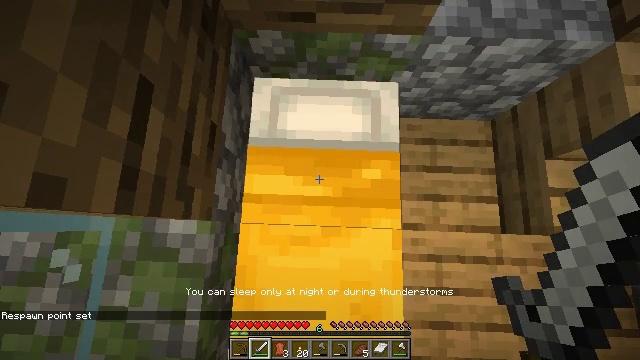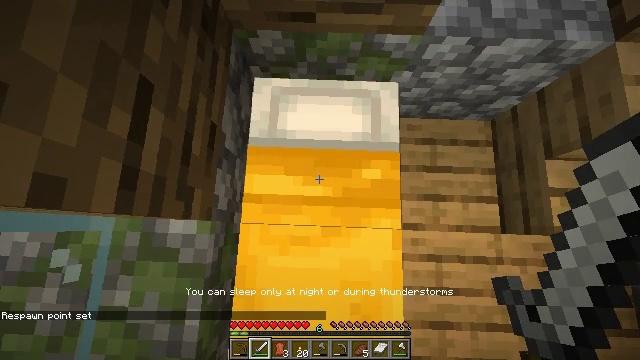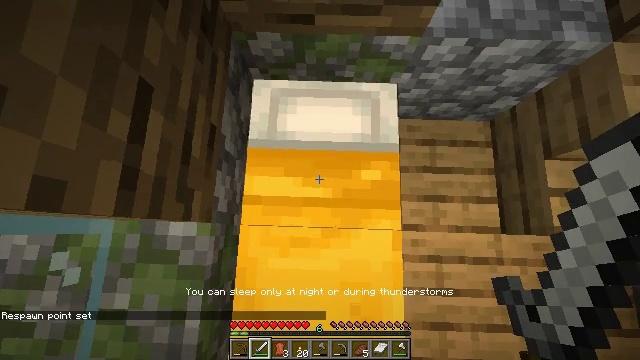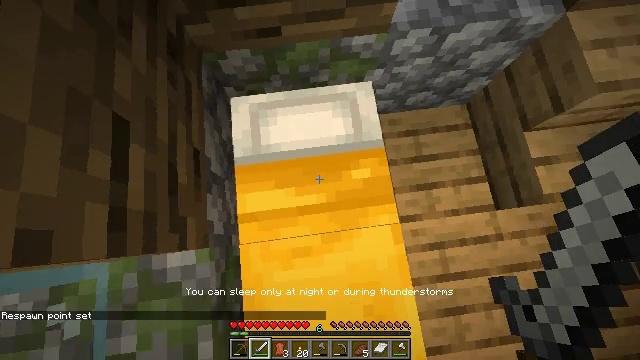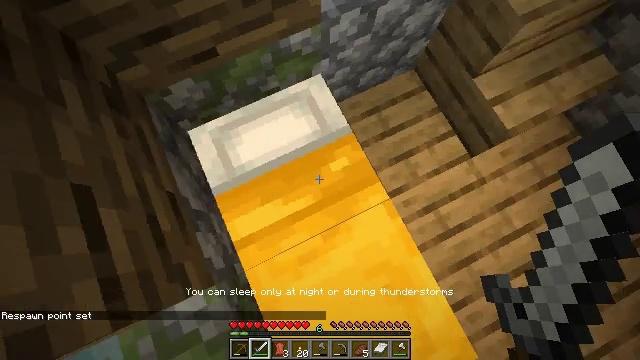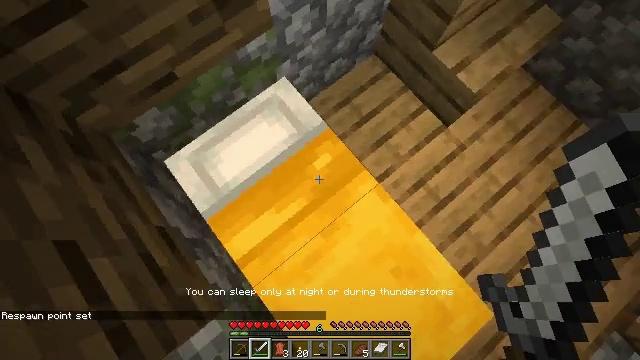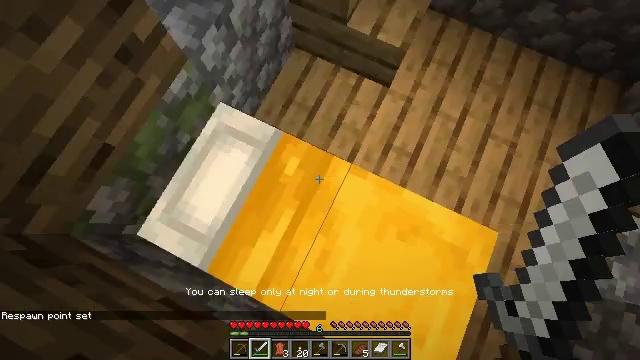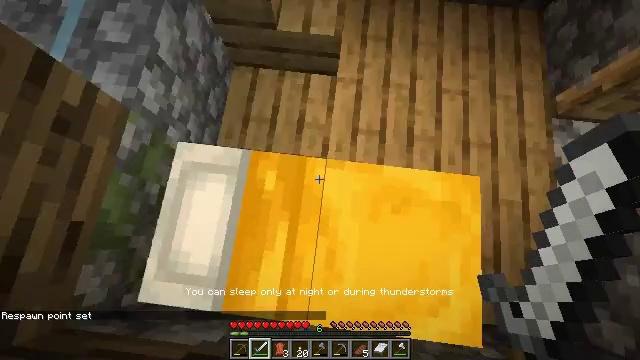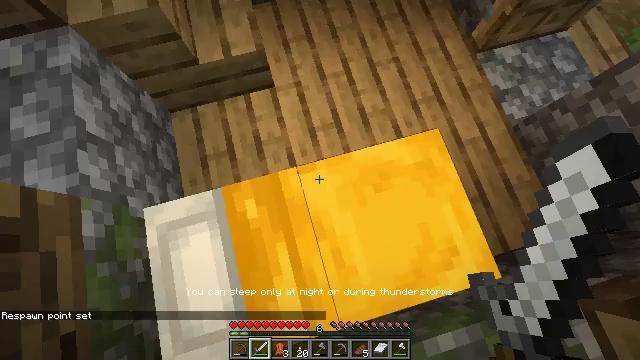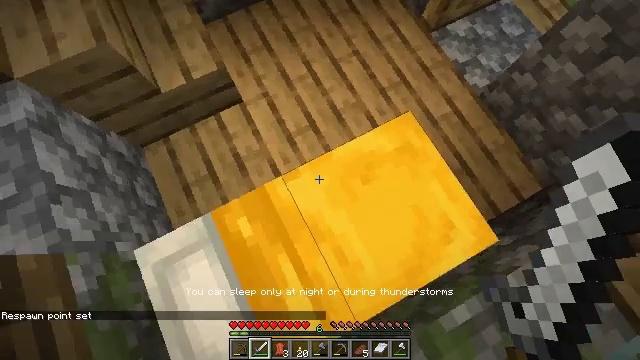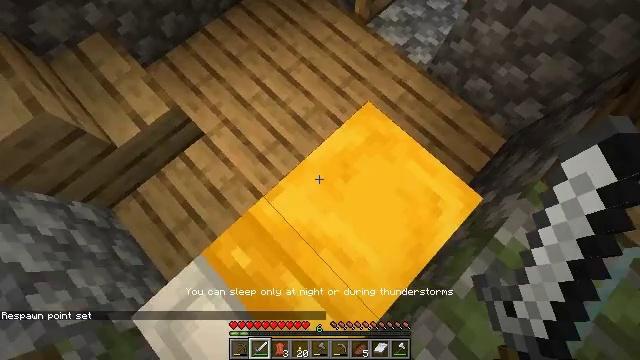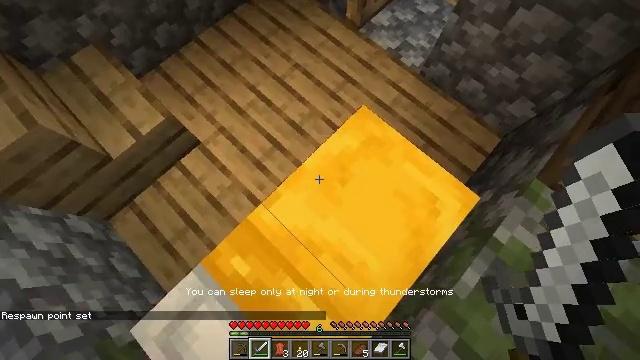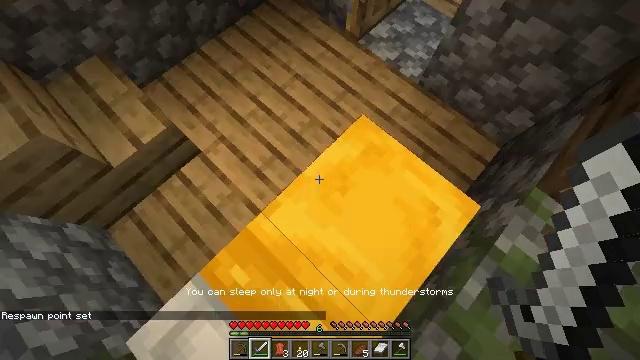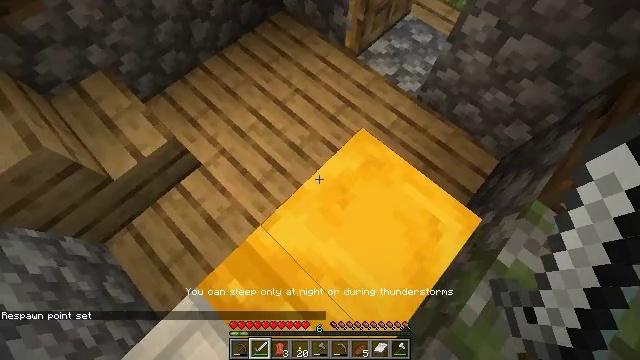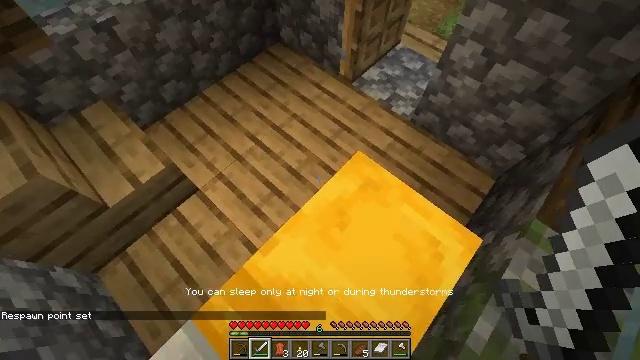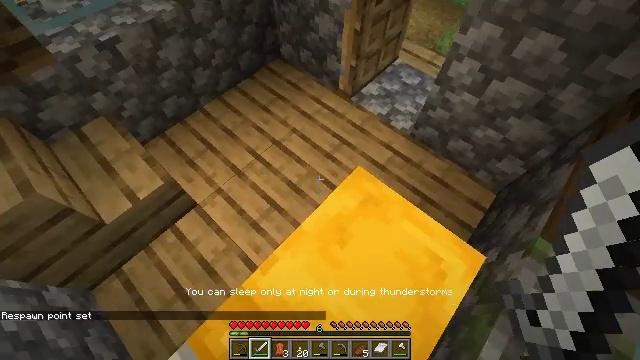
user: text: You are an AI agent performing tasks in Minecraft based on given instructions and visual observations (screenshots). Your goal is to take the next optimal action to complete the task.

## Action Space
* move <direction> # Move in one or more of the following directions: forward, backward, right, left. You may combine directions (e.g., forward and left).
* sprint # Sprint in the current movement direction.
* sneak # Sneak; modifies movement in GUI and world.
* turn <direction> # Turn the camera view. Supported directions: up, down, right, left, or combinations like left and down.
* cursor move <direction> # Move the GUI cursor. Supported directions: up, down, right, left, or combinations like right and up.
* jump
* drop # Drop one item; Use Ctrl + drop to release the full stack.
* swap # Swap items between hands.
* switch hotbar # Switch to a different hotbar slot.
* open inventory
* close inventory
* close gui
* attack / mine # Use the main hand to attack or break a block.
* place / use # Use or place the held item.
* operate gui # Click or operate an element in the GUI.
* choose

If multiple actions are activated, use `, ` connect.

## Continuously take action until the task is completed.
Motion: motion action
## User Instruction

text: Gather hay blocks from the farm.
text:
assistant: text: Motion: no_op
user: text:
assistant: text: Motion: no_op
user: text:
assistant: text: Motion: turn right and up
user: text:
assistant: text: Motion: turn right
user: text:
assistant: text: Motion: turn right
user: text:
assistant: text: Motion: turn right
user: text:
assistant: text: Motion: turn right
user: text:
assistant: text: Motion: turn right and up
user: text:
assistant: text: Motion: turn right
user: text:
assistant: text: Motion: turn right and up
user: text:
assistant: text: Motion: turn right and up
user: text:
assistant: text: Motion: turn up
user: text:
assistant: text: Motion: turn up
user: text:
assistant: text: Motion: turn right and up
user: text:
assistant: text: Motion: move forward, turn up
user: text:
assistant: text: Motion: move forward, turn up
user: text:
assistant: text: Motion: move forward
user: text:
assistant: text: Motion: move forward, turn up
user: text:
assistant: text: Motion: move forward
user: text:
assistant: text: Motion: move forward
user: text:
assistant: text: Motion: move forward
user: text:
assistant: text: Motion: move forward
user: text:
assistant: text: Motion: turn right
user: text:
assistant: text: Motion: turn right and up
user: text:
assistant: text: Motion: turn right and up
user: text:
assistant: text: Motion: turn right and up
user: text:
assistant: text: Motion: turn right and up
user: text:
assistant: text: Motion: turn right and up
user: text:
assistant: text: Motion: turn right and up
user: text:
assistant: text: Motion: turn right and up